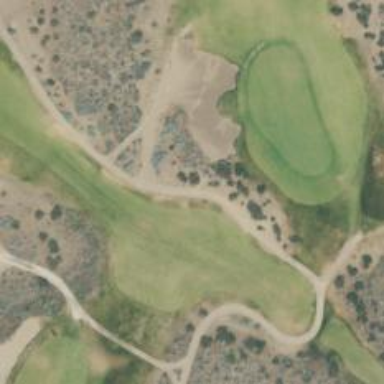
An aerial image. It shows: Service road used as golf cart path.